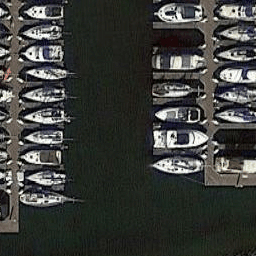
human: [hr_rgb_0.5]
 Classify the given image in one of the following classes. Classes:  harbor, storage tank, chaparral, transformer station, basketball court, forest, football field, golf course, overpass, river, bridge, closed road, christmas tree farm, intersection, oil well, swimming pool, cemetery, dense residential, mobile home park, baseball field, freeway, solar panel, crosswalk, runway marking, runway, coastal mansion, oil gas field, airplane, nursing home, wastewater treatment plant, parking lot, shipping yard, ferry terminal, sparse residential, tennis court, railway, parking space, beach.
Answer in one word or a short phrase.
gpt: harbor